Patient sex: F
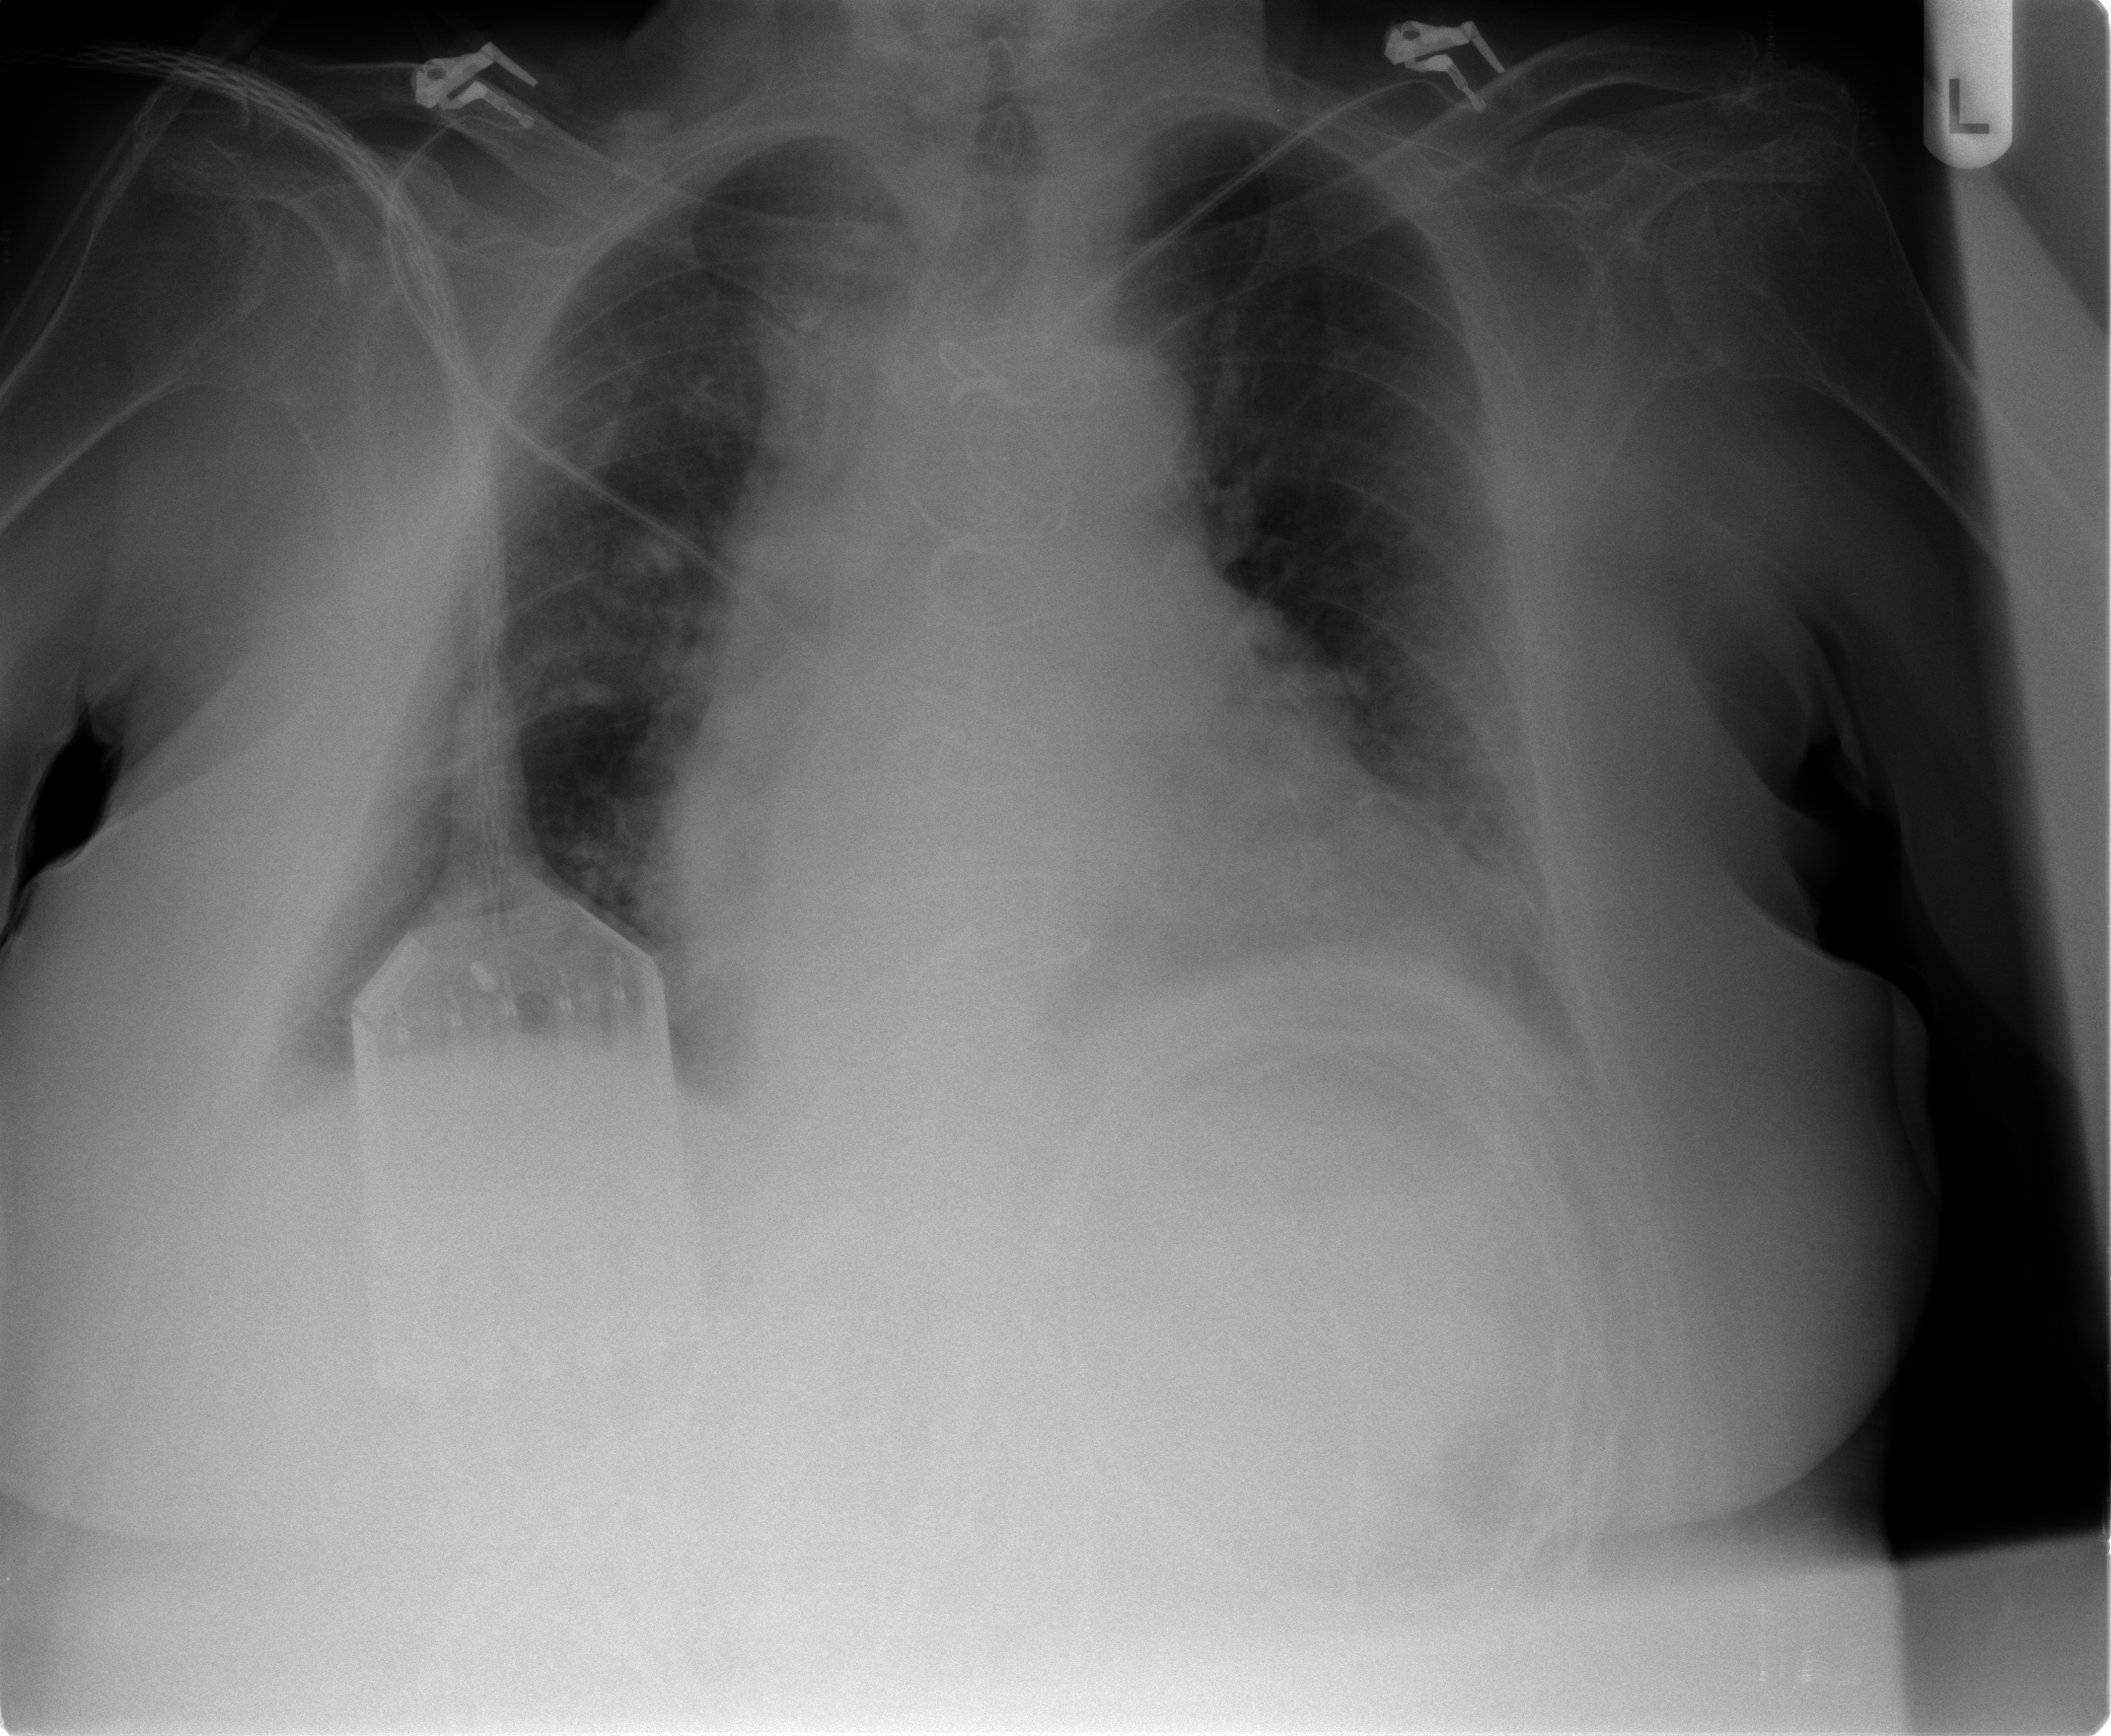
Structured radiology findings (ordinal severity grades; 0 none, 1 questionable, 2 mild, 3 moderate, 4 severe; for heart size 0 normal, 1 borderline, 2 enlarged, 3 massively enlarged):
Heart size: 3
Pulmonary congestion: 2
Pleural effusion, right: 2
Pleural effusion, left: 2
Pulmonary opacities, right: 2
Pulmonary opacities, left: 0
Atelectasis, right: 2
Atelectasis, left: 2